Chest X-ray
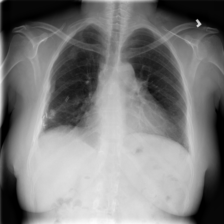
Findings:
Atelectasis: negative
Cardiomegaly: negative
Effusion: negative
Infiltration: negative
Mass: negative
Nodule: negative
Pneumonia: negative
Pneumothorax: negative
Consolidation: negative
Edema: negative
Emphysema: negative
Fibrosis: negative
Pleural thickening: positive
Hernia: negative